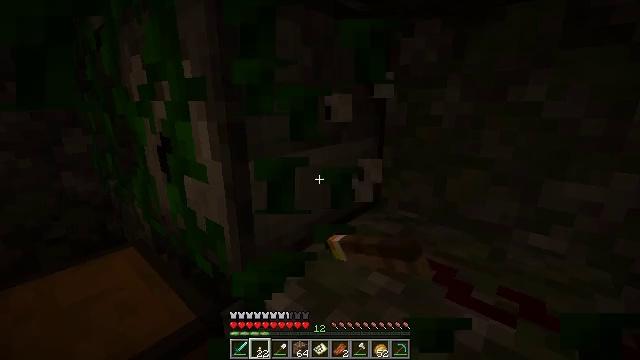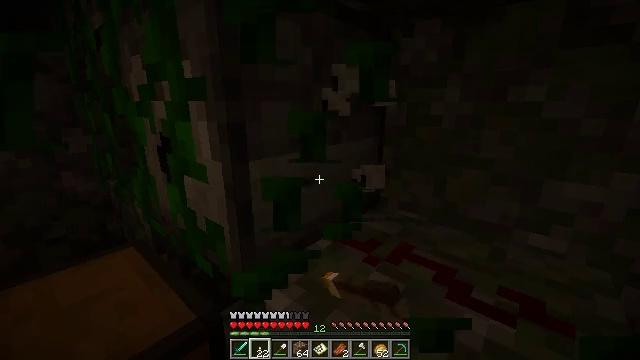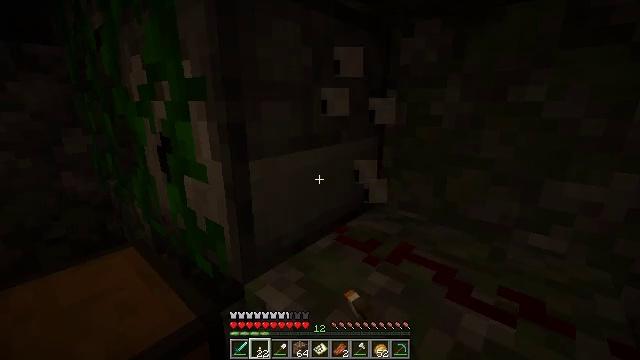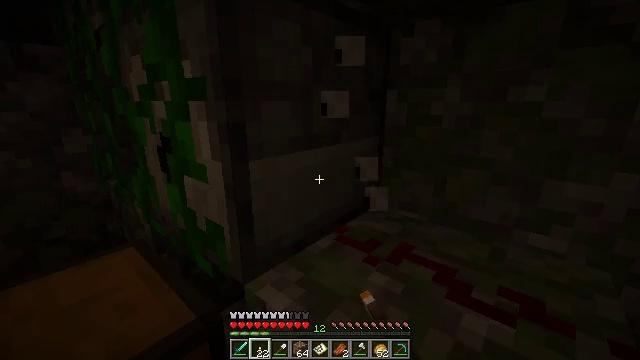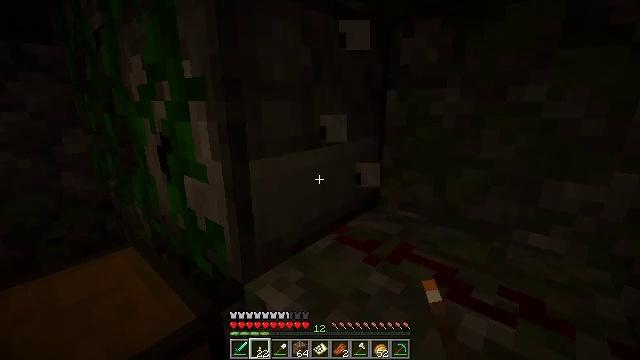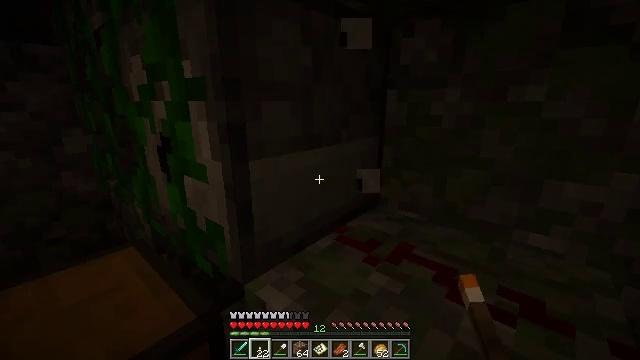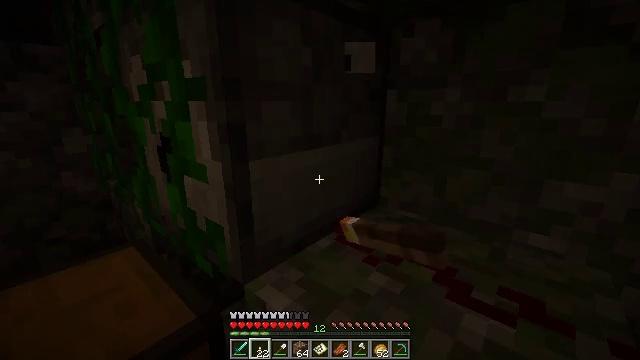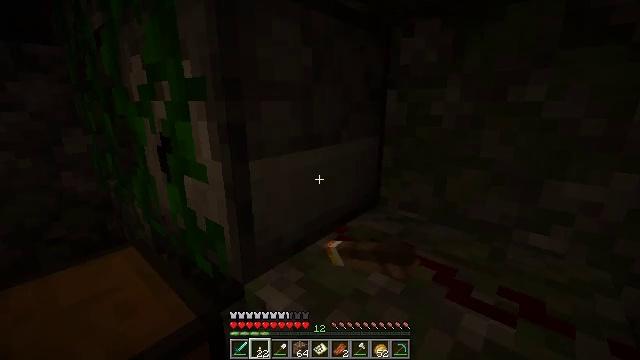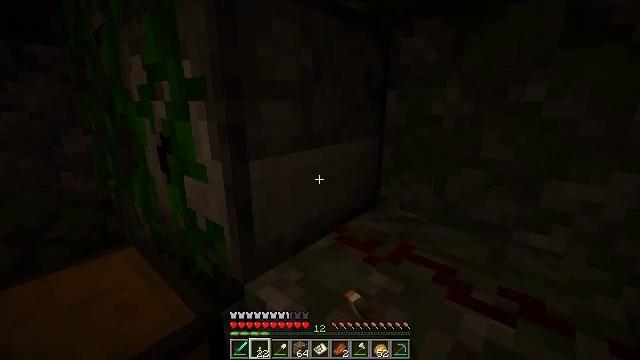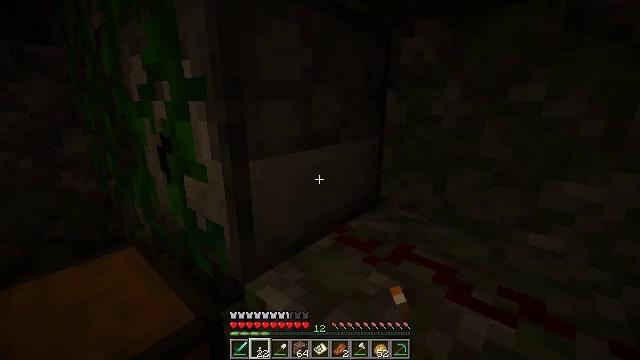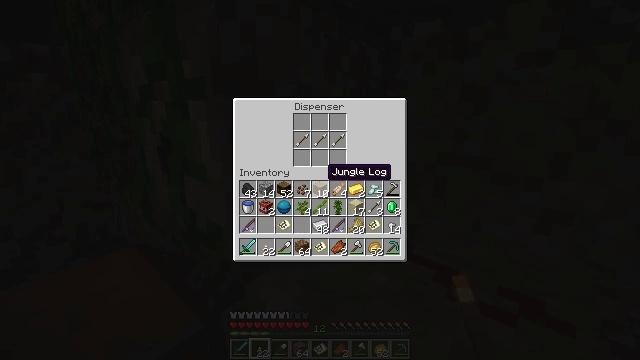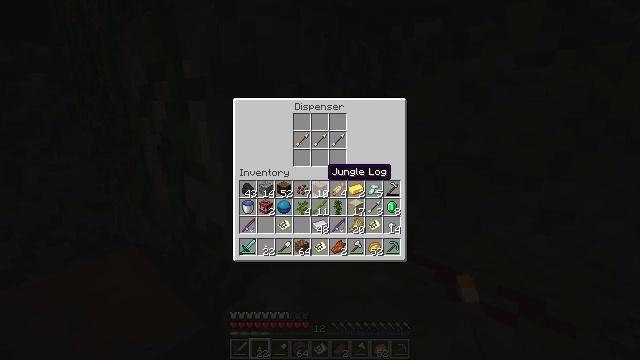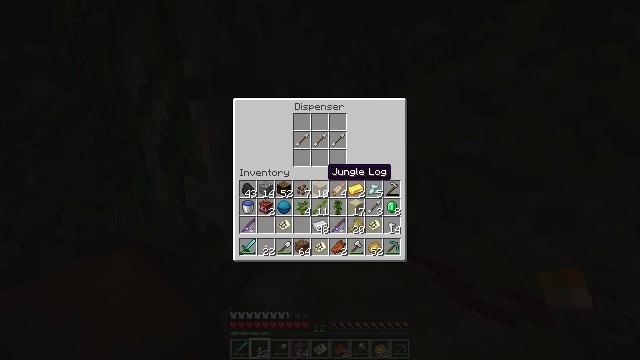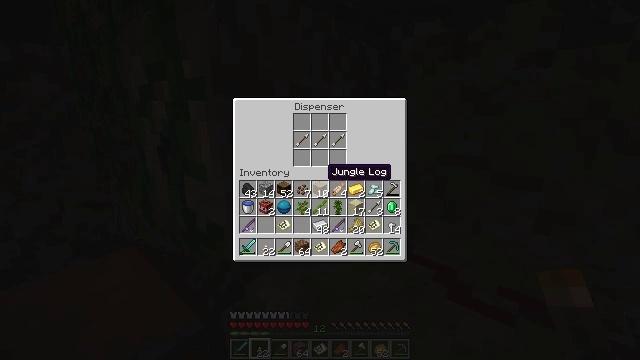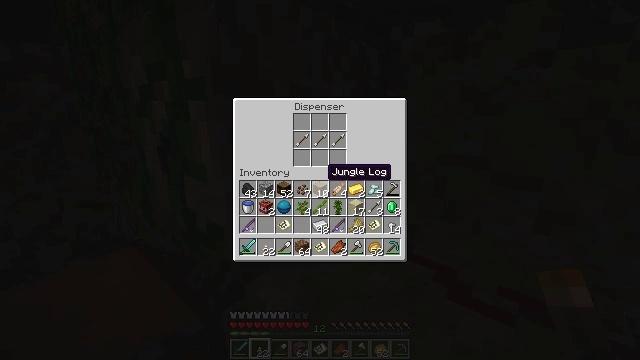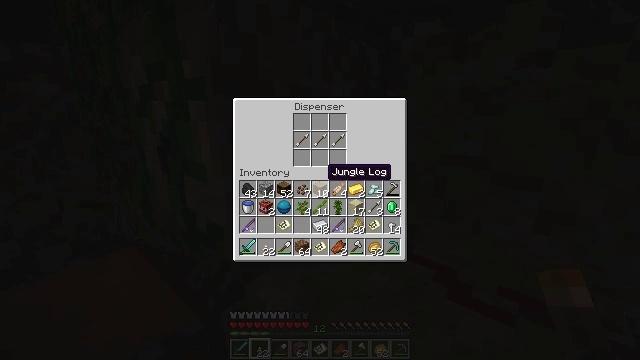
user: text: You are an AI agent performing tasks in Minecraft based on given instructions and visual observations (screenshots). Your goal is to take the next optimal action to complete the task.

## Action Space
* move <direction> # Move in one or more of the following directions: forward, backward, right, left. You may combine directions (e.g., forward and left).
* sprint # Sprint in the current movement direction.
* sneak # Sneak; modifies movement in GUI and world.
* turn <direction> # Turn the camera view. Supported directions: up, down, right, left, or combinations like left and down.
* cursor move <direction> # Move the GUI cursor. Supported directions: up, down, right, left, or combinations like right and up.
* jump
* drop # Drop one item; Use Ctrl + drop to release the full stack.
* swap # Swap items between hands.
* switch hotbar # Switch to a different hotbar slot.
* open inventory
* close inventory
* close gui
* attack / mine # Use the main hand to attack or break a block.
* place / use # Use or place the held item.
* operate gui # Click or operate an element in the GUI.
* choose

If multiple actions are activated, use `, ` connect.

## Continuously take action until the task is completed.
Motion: motion action
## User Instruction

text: Mine the tripwire.
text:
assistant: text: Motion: attack / mine
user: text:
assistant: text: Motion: no_op
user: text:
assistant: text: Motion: no_op
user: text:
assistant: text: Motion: no_op
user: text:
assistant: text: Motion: use / place
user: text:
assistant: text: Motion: use / place
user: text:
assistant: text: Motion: use / place
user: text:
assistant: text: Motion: no_op
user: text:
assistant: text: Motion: no_op
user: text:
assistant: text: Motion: open gui
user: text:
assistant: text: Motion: no_op
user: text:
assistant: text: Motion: no_op
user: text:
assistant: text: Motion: no_op
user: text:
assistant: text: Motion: no_op
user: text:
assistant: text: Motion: no_op
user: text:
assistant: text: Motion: no_op
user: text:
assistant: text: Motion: no_op
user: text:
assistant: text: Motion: no_op
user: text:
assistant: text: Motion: no_op
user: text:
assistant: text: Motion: no_op
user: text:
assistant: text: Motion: cursor move up
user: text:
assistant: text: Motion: no_op
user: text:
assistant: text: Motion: no_op
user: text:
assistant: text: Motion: no_op
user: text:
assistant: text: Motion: no_op
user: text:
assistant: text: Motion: no_op
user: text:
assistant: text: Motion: no_op
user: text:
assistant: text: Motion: sneak
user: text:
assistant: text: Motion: sneak, operate gui
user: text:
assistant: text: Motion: sneak, operate gui